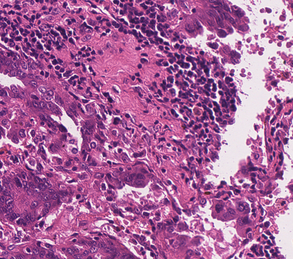
Tumor epithelial tissue: yes
Tumor-associated stroma tissue: yes
Normal tissue: no